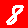
Digit: 8